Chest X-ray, PA view. Patient: 42 years old, sex M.
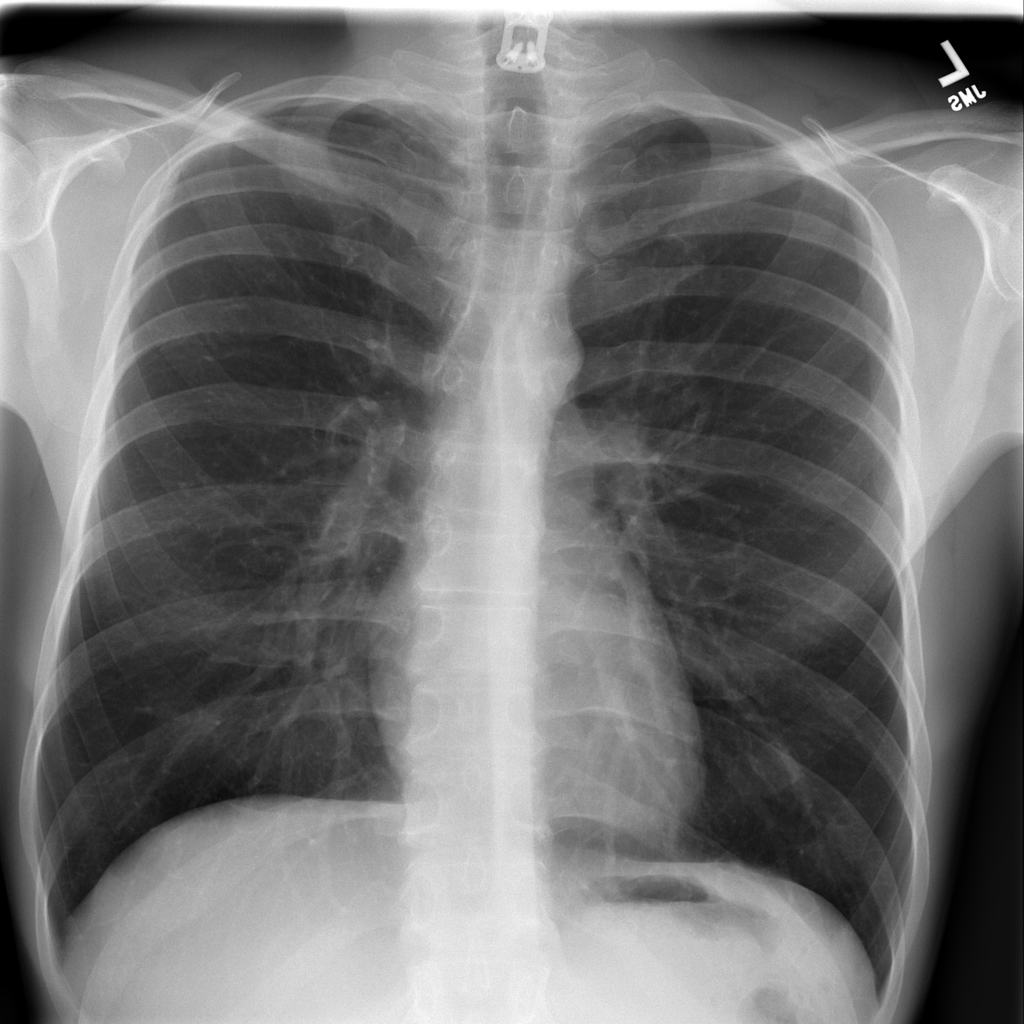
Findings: No Finding